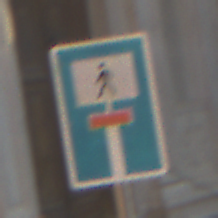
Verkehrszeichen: SackgasseFussgaengerDurchlaessig
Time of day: MorningAfternoon
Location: Outdoor (Urban)
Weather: Clear
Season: NotSpecified
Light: Natural